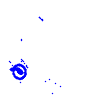
Particle: electron